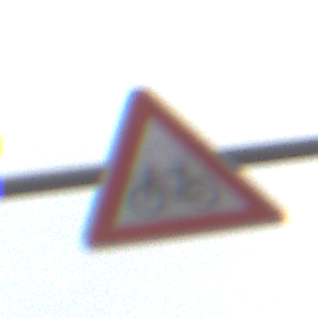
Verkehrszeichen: RadverkehrRechts
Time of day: Midday
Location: Outdoor (Nature)
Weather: Overcast
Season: NotSpecified
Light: Natural